Question: I'm started to make a "testing suite" in java. I'm currently working on sentence completion type tests. Basically I have a text with placeholders, where the user should put in some text, and which will be evaluated later. I found out that by using 'FlowLayout' I could fit the 'JLabel's and 'JTextField's after each other. The problem is when a block of text is too long. It should span into multiple lines, and I'm not sure how to actually do that. And while that's okay, if I push a small text from the end of the line to a new line, but I'm still stuck if the whole text block is longer than the line width.
And I don't want to reinvent the wheel, so is there any libraries for testing suites? My googlefu failed.

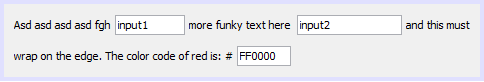
Answer: The best solution I've found to this problem is using Rob Camick's <URL>
'WrapLayout' is essentially an extension of 'FlowLayout' which wraps the content when it can no longer fit horizontally.
Check out the linked blog above as it explains why your having the problems you are.
Another option would be to use 'JTextPane' and insert fields into, for example...

'''
import java.awt.BorderLayout;
import java.awt.EventQueue;
import java.awt.HeadlessException;
import javax.swing.JFrame;
import javax.swing.JScrollPane;
import javax.swing.JTextField;
import javax.swing.JTextPane;
import javax.swing.UIManager;
import javax.swing.UnsupportedLookAndFeelException;
import javax.swing.text.BadLocationException;
import javax.swing.text.StyledDocument;
public class TestText {
public static void main(String[] args) {
new TestText();
}
public TestText() {
EventQueue.invokeLater(new Runnable() {
@Override
public void run() {
try {
UIManager.setLookAndFeel(UIManager.getSystemLookAndFeelClassName());
} catch (ClassNotFoundException | InstantiationException | IllegalAccessException | UnsupportedLookAndFeelException ex) {
}
JTextPane tp = new JTextPane();
tp.replaceSelection("Asd, asd, asd, fgh ");
addField(tp);
tp.replaceSelection(" more funky text here ");
addField(tp);
tp.replaceSelection(" and this must wrap on the edge. The color code of red is: #");
addField(tp);
tp.replaceSelection(". ");
tp.setEditable(false);
JFrame frame = new JFrame("Testing");
frame.setDefaultCloseOperation(JFrame.EXIT_ON_CLOSE);
frame.setLayout(new BorderLayout());
frame.add(new JScrollPane(tp));
frame.pack();
frame.setLocationRelativeTo(null);
frame.setVisible(true);
}
protected void addField(JTextPane tp) {
JTextField field = new JTextField(10);
field.setAlignmentY(0.75f);
tp.insertComponent(field);
}
});
}
}
'''
Note, the editor itself is not editable, but the text fields are...